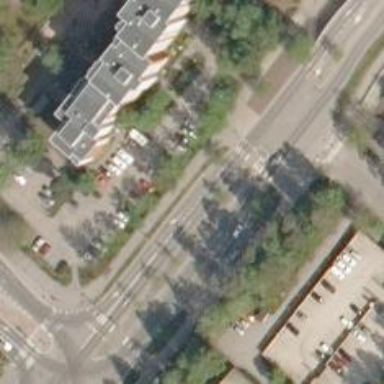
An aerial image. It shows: Crossing on asphalt cycleway.